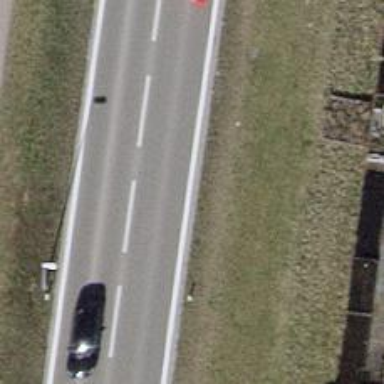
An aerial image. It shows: Secondary road with separate asphalt sidewalk.